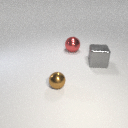
large gray metal cube to the right of small brown metal sphere